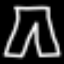
Label: pants